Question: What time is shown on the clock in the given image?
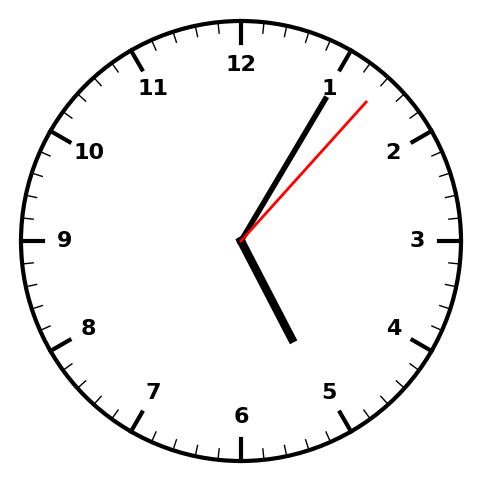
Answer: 05:05:07